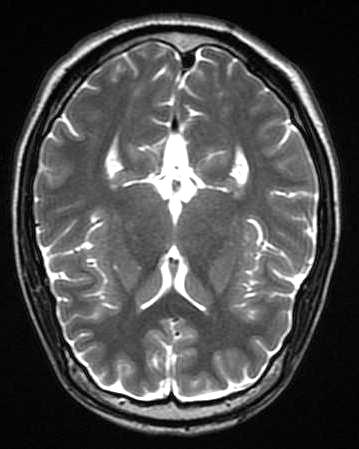
Label: notumor